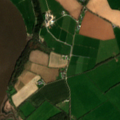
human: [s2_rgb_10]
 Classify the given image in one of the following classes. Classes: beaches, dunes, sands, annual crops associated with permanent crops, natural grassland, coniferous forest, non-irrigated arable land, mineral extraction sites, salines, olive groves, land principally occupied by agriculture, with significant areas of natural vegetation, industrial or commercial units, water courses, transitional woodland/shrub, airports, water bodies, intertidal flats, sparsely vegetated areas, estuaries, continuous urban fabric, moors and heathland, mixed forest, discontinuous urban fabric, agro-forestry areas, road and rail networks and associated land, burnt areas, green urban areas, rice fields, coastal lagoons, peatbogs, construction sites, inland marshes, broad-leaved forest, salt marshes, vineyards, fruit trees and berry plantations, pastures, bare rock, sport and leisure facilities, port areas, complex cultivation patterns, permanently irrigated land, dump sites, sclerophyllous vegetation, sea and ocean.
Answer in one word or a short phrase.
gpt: non-irrigated arable land, pastures, water courses